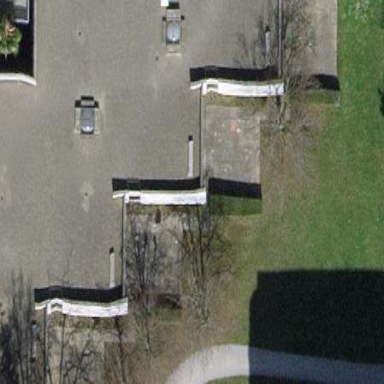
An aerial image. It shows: School building.